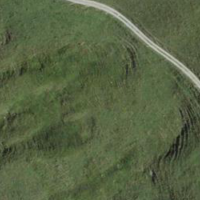
EUNIS habitat code: 23
Species observed at this site:
Tussilago farfara